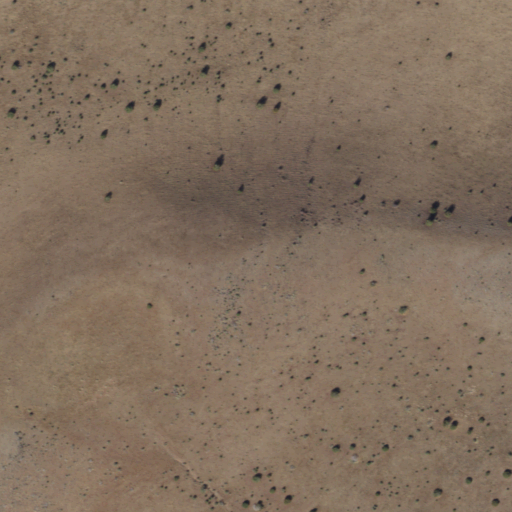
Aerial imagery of mountain in Arizona named Burnt Knoll containing only shrub